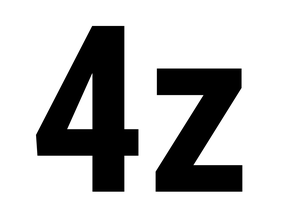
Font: Roboto_Condensed_Bold